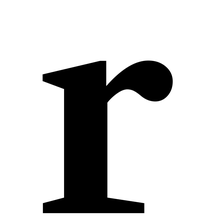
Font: LibreCaslonText_Bold